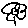
Label: flower